Interaction volume radius: 5 \u00c5
Interaction volume height: 10 \u00c5
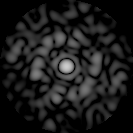
Disorder parameter: 0.8438